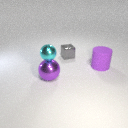
small cyan metal sphere above large purple metal sphere